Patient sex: F
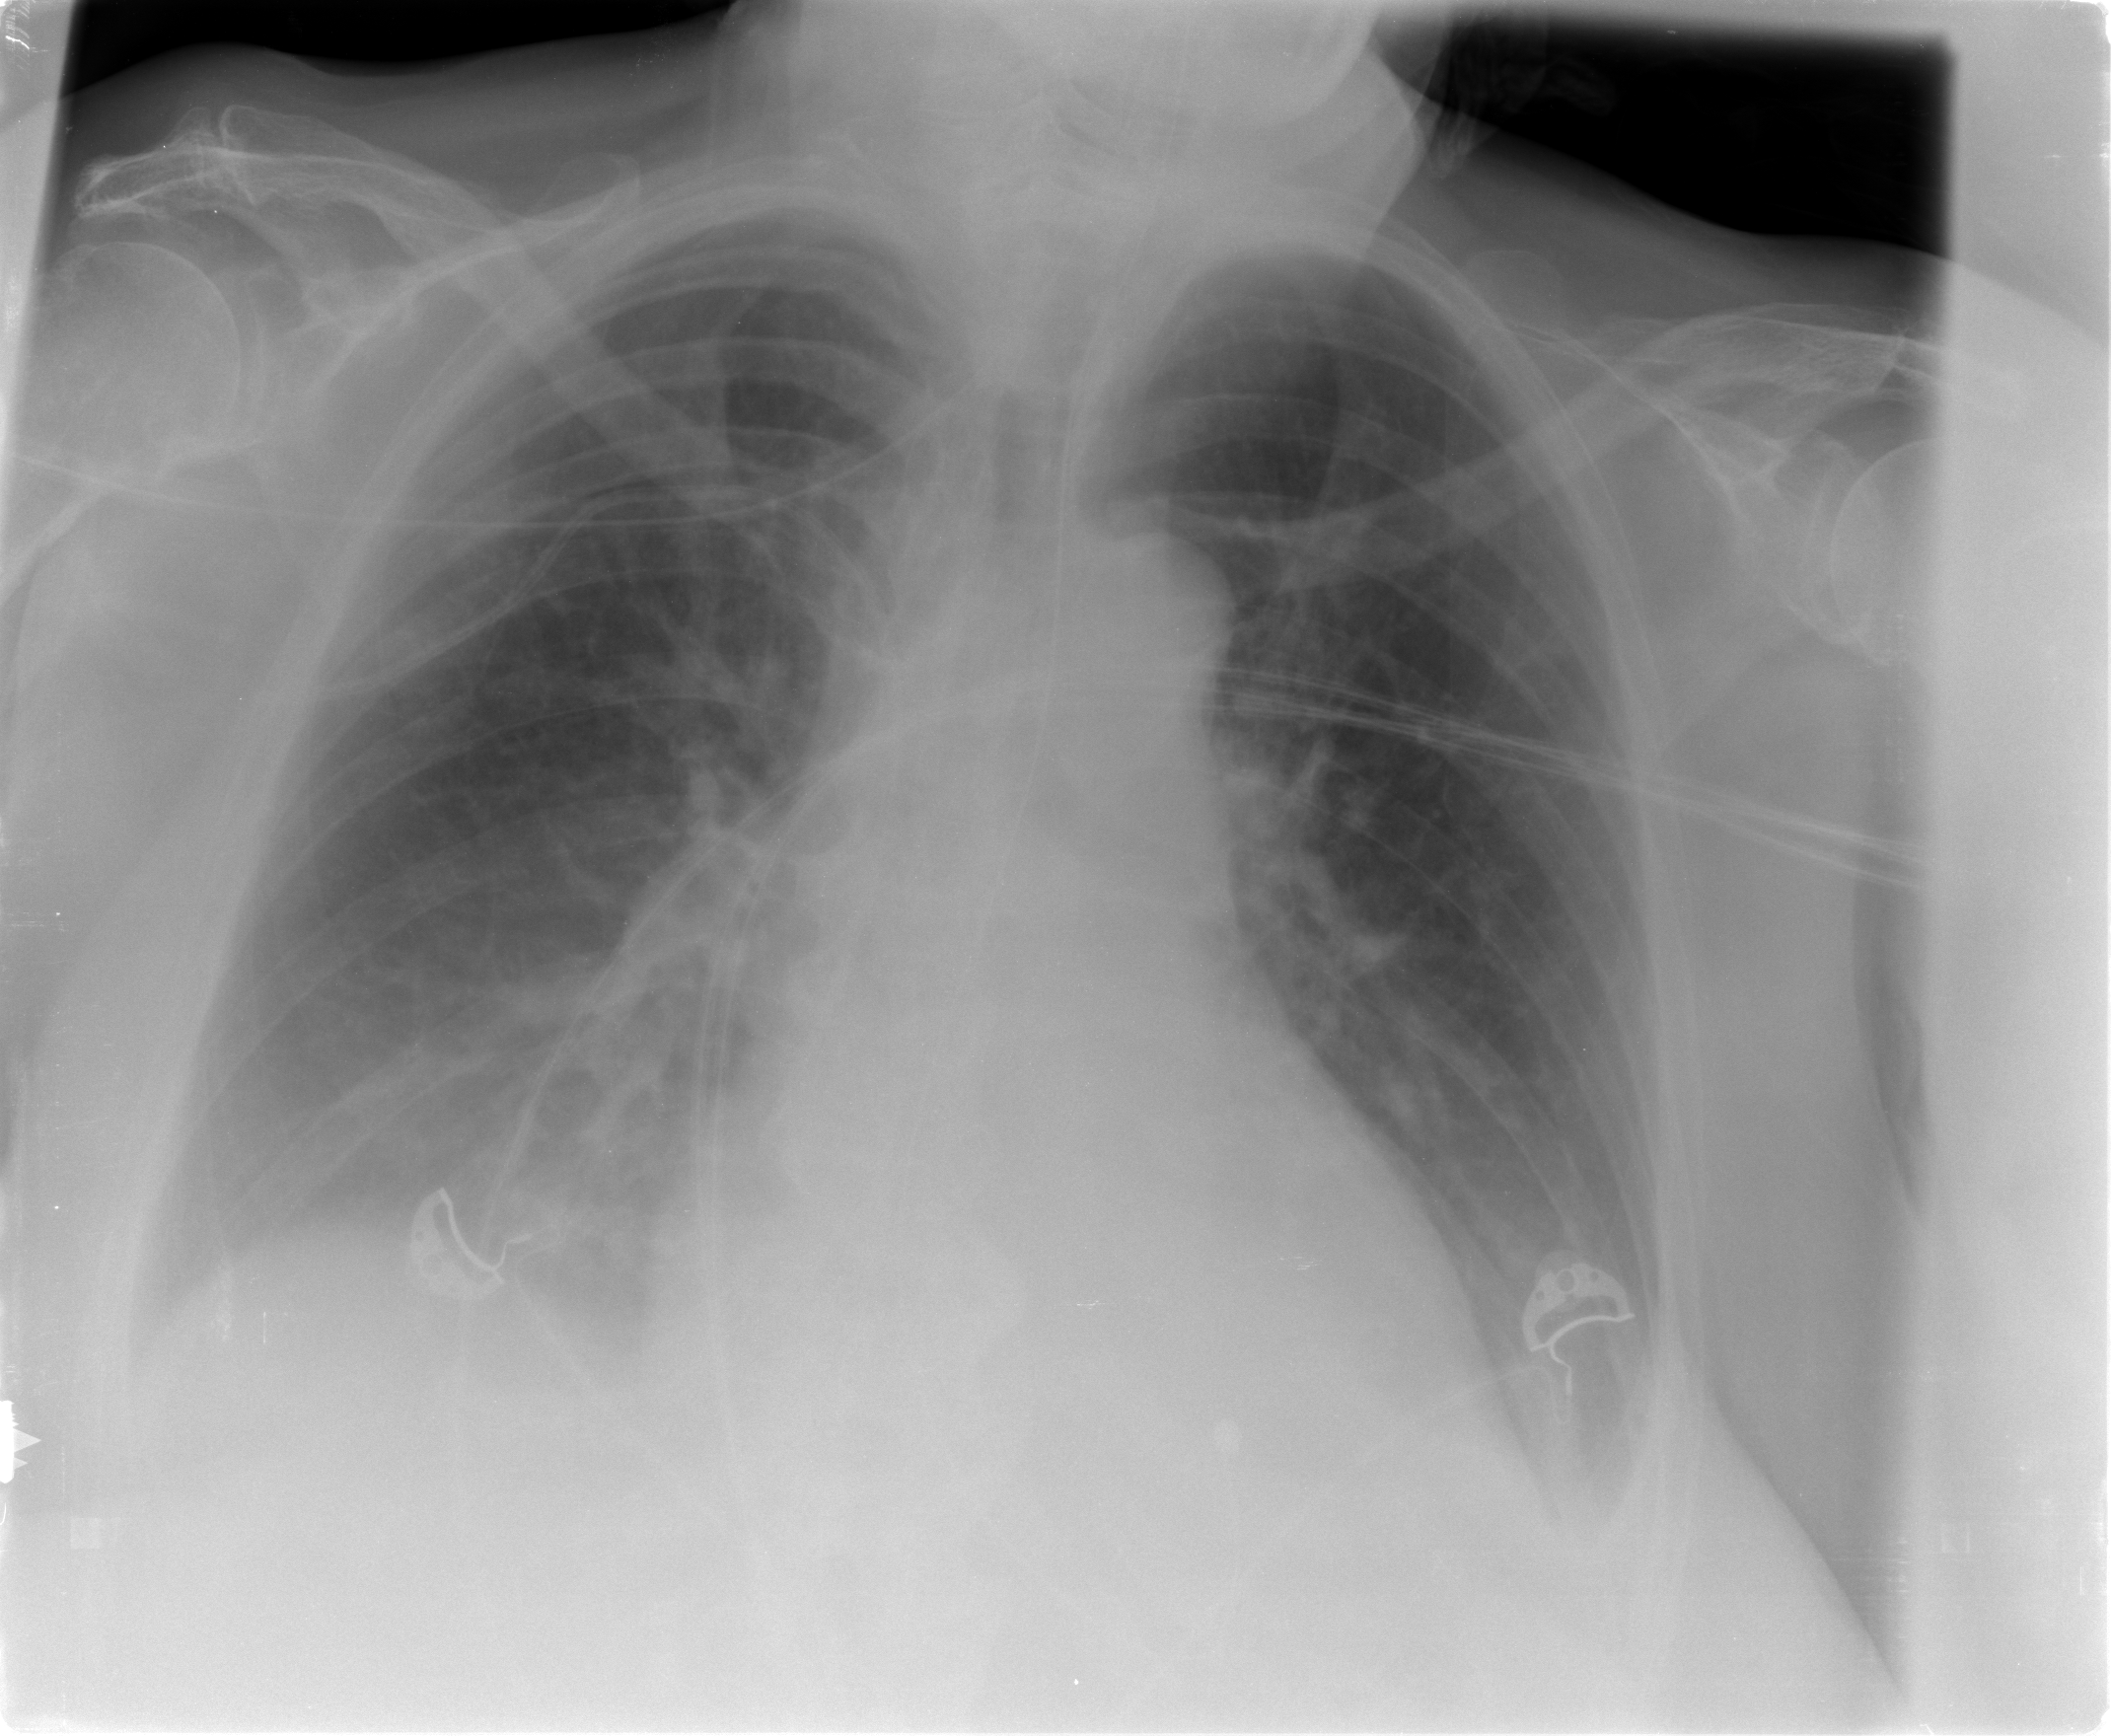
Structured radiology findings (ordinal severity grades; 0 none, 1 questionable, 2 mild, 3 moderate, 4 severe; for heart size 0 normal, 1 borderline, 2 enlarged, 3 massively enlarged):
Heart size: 2
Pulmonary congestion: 2
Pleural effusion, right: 2
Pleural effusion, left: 1
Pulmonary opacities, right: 1
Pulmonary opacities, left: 2
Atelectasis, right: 2
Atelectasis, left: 2